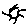
Label: sun